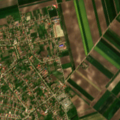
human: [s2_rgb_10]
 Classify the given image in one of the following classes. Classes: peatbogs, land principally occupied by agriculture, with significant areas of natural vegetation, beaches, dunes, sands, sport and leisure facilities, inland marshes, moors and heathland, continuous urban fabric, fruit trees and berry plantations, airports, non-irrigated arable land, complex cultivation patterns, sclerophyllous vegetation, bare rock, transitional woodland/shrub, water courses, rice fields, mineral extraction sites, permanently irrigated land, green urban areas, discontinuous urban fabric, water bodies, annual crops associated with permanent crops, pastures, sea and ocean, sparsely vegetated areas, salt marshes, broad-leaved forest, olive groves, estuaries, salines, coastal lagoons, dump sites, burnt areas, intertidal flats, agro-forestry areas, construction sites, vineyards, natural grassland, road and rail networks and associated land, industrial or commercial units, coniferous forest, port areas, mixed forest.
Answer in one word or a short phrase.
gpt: discontinuous urban fabric, non-irrigated arable land